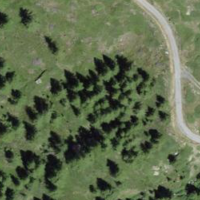
EUNIS habitat code: 31
Species observed at this site:
Tanacetum vulgare